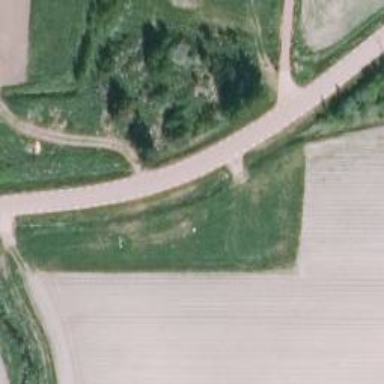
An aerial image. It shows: Tertiary road.